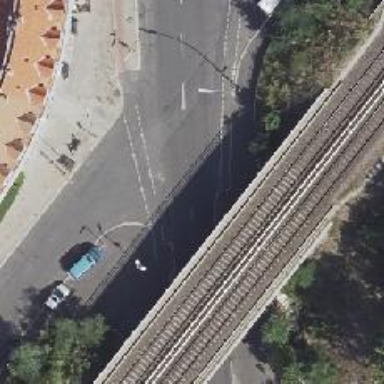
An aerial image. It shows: Unmarked crossing on the road.